Question: This is my goal. Angled tabs with transparency on top of the other. How would i build this without using jpgs or pngs, but only css?

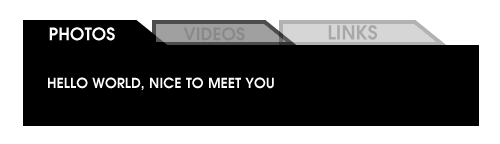
Answer: This tuts will get you going but I'll try to mockup something in a minute!
<URL>
<URL>
BTW great question!
Edit:
Here is the "final" result:

See it <URL>!
NOTE:
Just be aware that this is a "hack" and that it might not be the best idea to actually implement it, I think (can't try it now) IE has some issues with this, if you asked about usability and accessibility, I would say go with images :)